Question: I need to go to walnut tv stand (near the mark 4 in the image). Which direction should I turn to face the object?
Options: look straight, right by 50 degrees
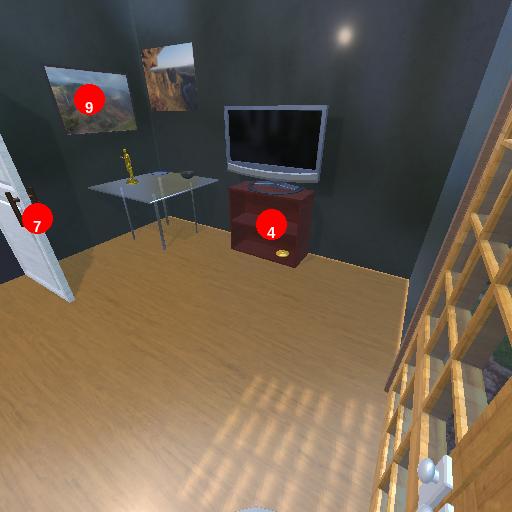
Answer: look straight